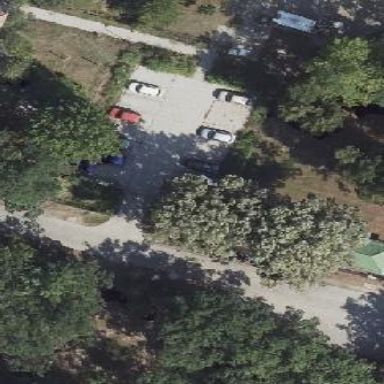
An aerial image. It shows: Street-side parking area.